Aerial crown-view tile of a tropical tree (Barro Colorado Island, Panama), acquired 20240611:
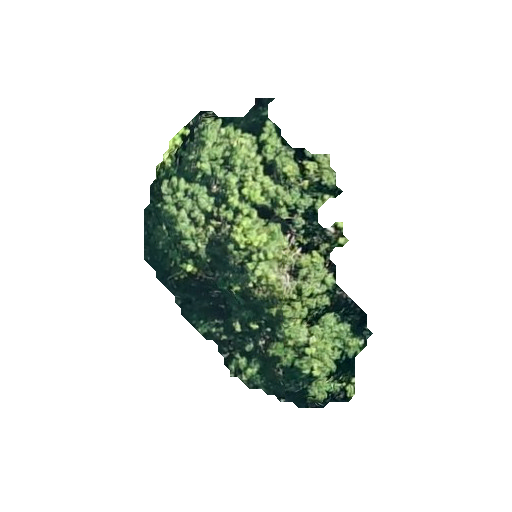
Species: Handroanthus guayacan
GBIF accepted scientific name: Handroanthus guayacan
Crown area: 70.298 m²